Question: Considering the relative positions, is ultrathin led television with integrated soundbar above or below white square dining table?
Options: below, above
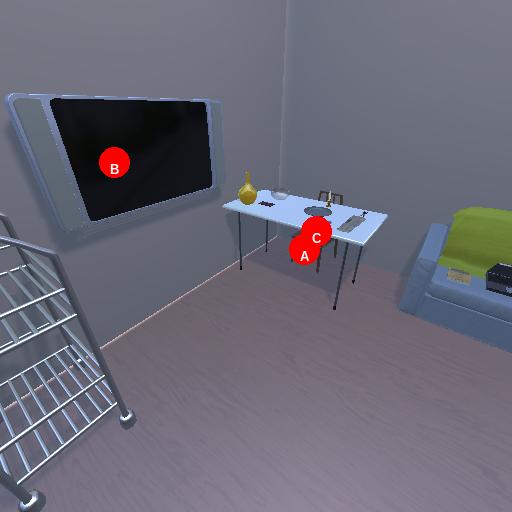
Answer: below